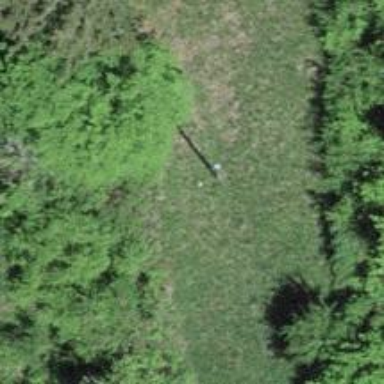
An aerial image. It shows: Power pole.